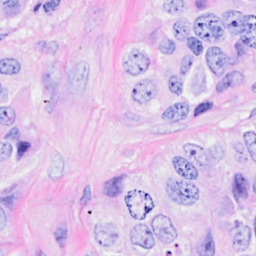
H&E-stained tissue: Breast